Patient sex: M
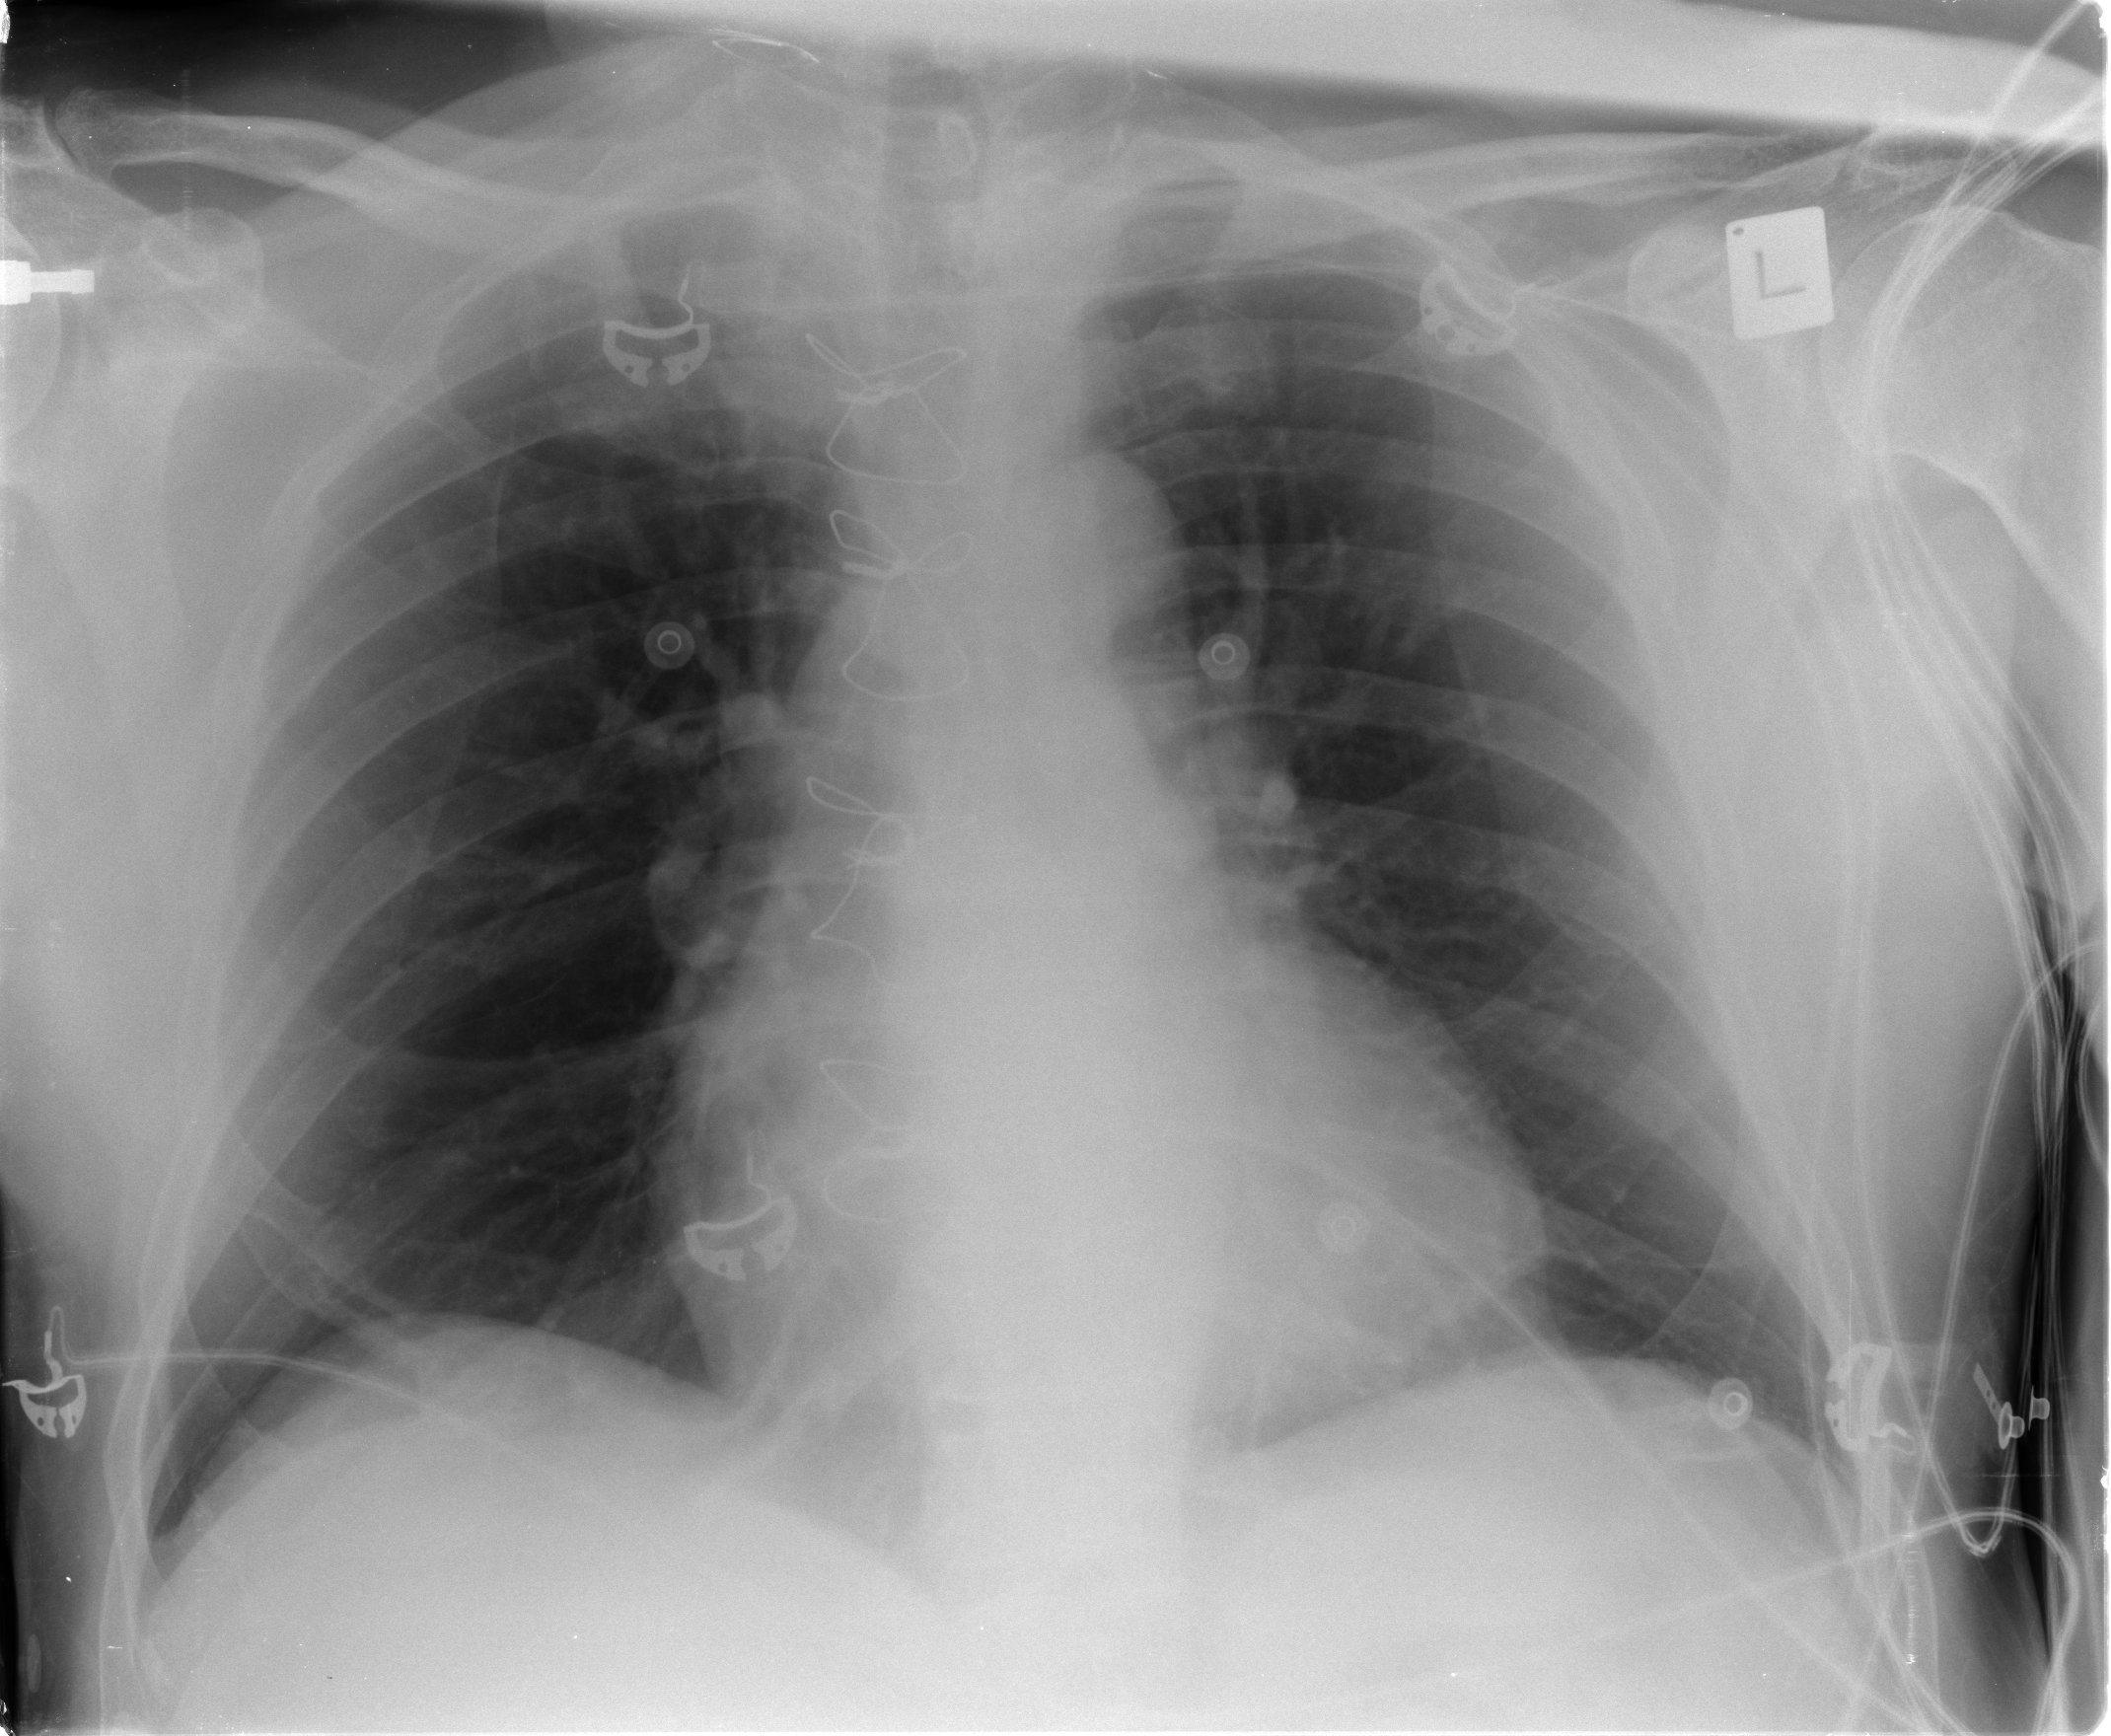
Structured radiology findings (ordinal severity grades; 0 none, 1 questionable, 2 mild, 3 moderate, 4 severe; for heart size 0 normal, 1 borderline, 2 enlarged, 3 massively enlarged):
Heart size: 0
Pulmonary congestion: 2
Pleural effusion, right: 1
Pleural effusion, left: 0
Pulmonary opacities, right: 0
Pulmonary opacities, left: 0
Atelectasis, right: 0
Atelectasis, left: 0